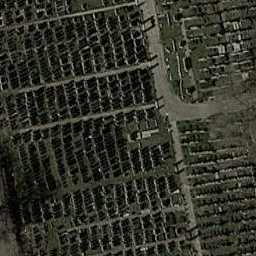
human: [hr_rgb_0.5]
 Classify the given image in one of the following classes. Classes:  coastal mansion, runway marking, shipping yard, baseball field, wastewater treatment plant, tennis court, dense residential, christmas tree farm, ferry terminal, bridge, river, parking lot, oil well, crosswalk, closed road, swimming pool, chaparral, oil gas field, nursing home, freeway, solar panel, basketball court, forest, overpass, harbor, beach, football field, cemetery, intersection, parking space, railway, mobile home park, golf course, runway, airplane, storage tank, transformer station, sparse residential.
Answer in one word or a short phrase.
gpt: cemetery